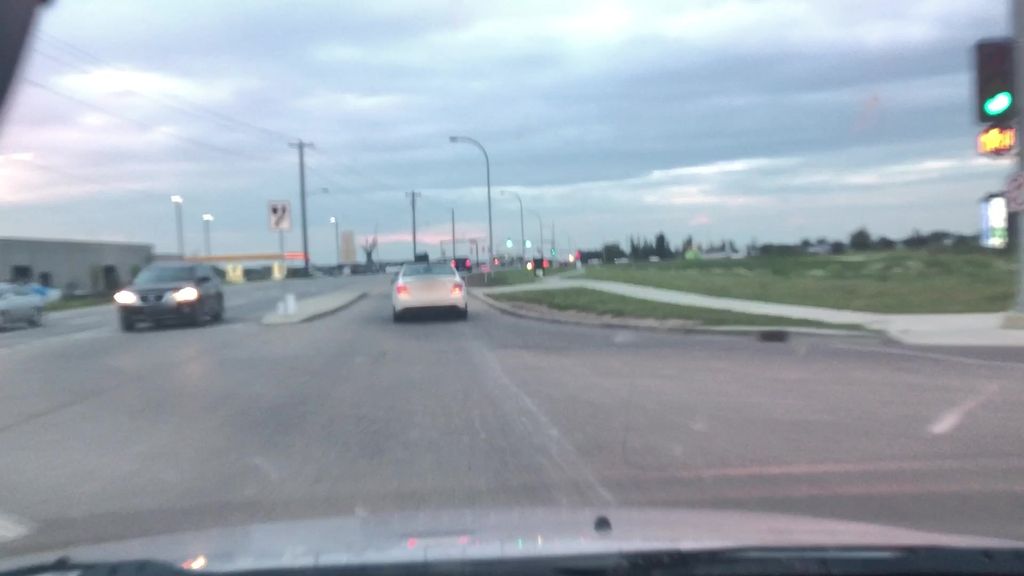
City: edmonton